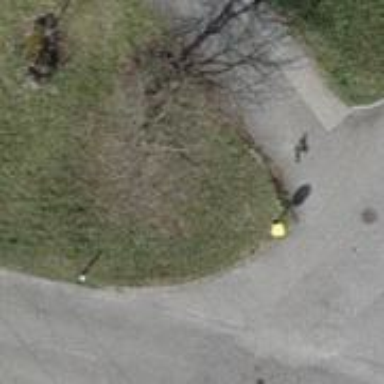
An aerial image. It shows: Post box.